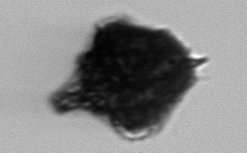
Label: Gonyaulax